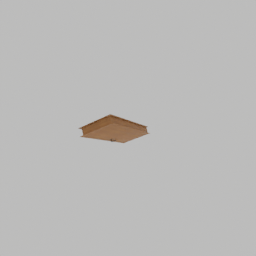
Label: architecture